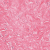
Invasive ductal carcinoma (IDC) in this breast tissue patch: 0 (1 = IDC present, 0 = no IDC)